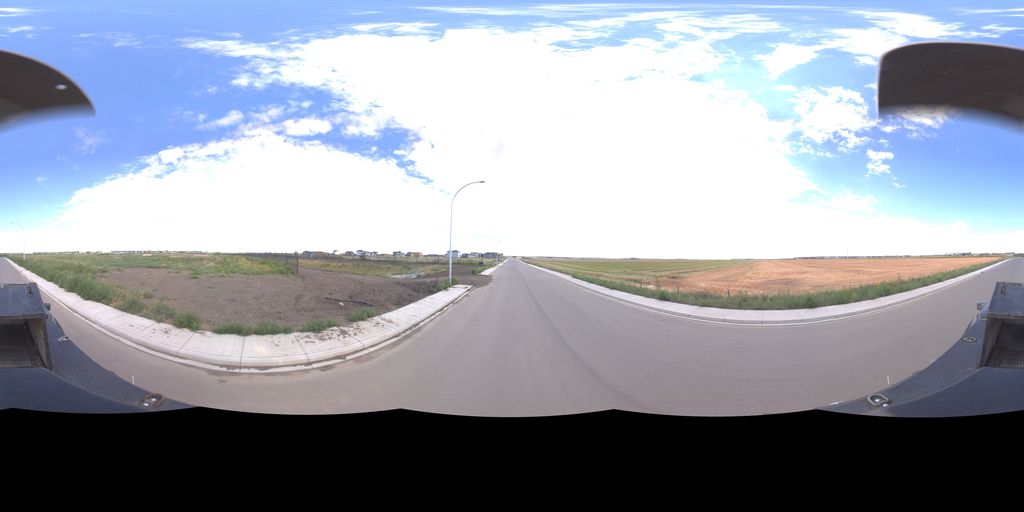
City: saskatoon